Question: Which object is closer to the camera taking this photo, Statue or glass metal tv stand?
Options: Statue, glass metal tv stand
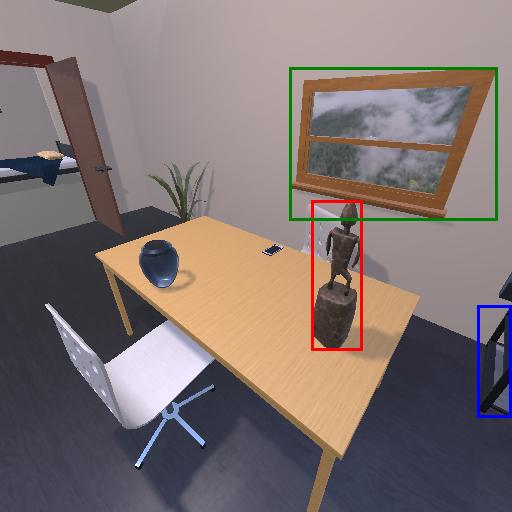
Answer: Statue